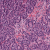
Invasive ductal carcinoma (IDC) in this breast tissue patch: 1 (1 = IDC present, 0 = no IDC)